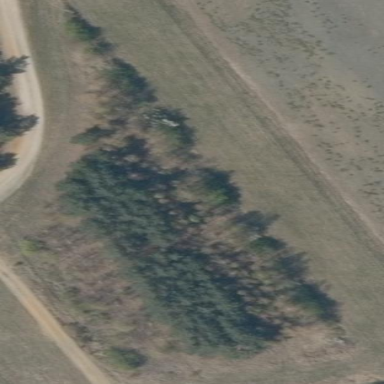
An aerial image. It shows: Forest covered with trees.